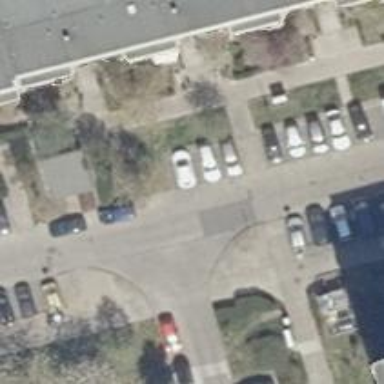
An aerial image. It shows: Residential road with concrete surface. There are separate sidewalks on both sides.